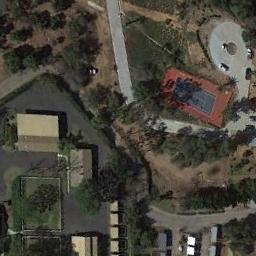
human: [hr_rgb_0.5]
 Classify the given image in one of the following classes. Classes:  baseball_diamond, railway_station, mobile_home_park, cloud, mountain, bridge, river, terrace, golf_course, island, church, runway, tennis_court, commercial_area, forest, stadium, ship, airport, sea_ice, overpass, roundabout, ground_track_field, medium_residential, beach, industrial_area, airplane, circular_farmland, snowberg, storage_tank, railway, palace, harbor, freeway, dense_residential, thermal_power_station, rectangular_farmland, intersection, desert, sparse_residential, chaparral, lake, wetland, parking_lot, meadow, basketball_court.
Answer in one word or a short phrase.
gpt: tennis_court